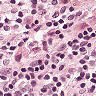
Metastatic tissue present: no